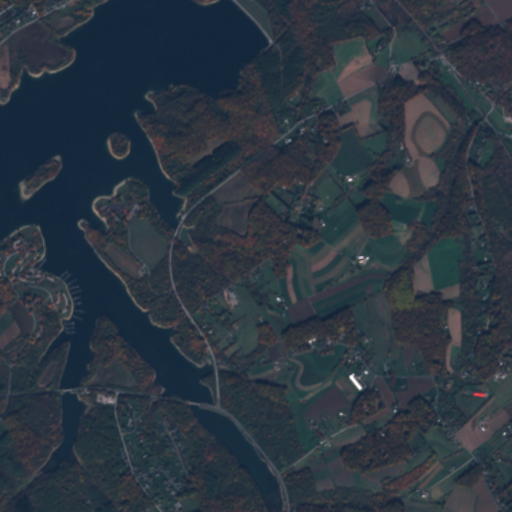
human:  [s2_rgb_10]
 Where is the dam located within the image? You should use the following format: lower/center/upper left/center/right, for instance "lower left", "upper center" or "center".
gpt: The dam is located in the upper center of the image.
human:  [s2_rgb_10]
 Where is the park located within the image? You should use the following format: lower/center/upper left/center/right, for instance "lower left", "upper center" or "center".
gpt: The park is located in the lower left of the image.
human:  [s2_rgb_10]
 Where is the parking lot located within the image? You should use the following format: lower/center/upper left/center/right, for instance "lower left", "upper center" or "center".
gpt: The parking lot is located in the center left of the image.
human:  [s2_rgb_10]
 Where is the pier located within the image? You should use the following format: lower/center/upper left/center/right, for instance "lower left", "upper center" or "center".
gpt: The pier is located in the center left of the image.
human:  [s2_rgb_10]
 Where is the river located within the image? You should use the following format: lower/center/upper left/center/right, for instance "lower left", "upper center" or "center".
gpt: The river is located in the upper center of the image.
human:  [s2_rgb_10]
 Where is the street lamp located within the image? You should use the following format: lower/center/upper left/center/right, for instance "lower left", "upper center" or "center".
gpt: The street lamp is located in the center left of the image.
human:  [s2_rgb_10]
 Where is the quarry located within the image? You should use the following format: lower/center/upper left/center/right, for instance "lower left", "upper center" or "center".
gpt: There is no quarry in the image.